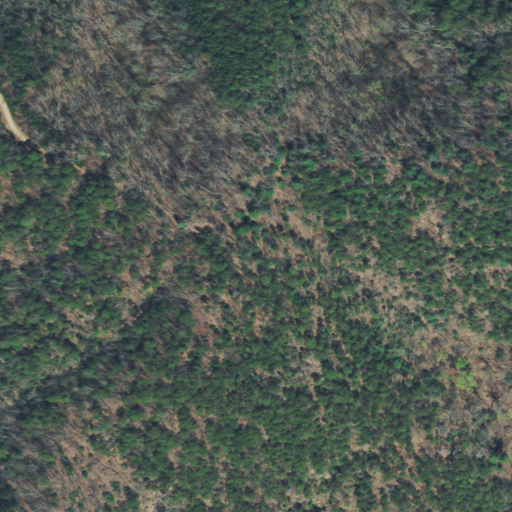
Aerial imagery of mountain in Tennessee named Maroney Top containing evergreen forest, mixed forest, and deciduous forest